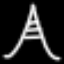
Label: The Eiffel Tower